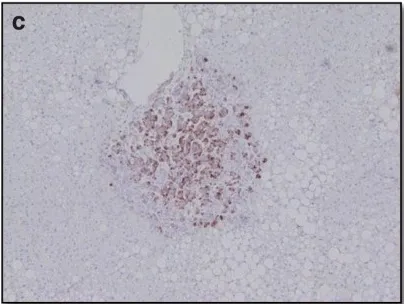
Gastrin stain (+) liver metastasis at 20x power. H+E, hematoxylin and eosin stain.
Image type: pathology (h&e)